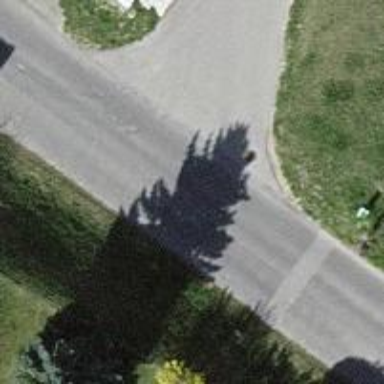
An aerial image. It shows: Unclassified road with asphalt surface.